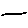
Label: line